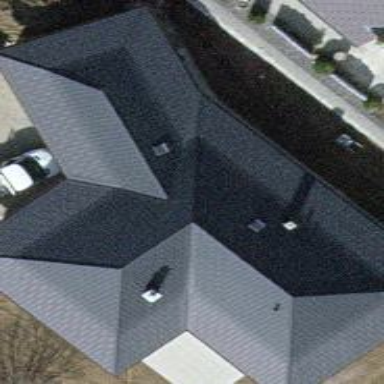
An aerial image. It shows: Building with ridge on the roof.